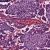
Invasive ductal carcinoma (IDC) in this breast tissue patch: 1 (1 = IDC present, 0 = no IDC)